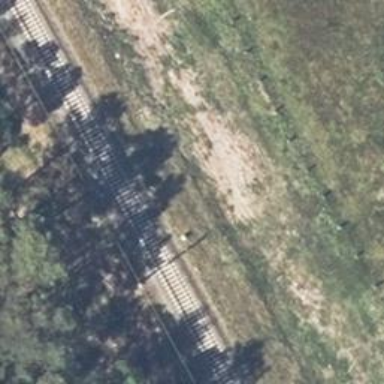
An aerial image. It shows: Railway signal.